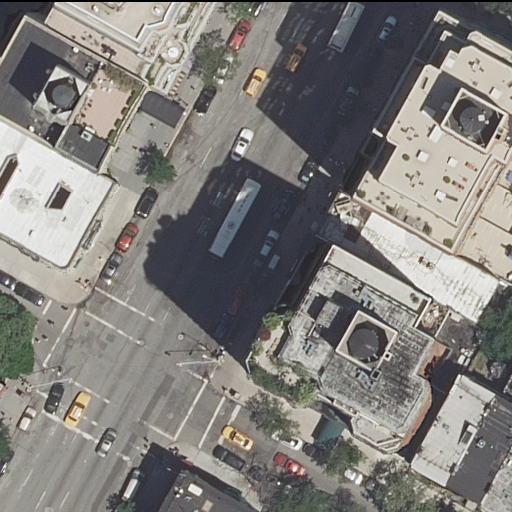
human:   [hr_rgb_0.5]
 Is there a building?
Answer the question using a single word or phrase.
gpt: yes

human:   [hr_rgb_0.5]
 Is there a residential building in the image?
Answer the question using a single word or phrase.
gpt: yes

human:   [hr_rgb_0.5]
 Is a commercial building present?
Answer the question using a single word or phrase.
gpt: no

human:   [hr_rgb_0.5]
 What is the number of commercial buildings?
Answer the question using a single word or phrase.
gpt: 0

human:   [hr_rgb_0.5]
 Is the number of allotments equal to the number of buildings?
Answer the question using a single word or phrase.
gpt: no

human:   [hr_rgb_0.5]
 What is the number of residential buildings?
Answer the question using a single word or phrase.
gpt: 12

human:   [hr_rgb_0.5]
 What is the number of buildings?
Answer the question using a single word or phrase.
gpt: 12

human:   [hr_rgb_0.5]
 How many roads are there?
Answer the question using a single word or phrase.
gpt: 2

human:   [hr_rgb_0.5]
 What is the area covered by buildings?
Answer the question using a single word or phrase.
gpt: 6170m2

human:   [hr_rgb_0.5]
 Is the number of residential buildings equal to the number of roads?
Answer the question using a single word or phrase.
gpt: no

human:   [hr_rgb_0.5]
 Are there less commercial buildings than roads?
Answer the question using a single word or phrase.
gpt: yes

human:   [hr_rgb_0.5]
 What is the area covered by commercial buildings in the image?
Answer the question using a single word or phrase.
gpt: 0m2

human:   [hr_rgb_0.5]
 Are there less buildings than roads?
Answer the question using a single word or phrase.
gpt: no

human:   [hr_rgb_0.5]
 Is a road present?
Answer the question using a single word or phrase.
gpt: yes

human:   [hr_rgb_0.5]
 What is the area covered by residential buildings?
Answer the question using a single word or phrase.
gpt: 6170m2

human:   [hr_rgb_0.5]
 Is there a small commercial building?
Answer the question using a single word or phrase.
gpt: no

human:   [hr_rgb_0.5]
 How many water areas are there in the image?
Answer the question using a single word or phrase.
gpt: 0

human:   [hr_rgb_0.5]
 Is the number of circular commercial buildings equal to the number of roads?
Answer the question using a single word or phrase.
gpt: no

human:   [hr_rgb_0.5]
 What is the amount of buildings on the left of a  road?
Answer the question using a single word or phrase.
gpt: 4

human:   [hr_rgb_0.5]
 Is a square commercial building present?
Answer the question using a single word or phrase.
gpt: no

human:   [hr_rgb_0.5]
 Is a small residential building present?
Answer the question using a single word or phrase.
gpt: yes

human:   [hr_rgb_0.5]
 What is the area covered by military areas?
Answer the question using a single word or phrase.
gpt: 0m2

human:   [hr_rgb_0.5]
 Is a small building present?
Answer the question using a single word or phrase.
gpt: yes

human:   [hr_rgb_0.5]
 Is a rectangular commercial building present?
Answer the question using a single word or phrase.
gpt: no

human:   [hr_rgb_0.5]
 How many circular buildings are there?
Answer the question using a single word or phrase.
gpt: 0

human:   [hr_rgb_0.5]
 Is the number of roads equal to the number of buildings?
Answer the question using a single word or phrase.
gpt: no

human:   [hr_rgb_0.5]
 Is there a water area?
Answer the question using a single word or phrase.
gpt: no

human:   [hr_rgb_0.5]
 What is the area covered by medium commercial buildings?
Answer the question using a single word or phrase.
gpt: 0m2

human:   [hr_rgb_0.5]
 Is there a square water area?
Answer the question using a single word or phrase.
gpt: no

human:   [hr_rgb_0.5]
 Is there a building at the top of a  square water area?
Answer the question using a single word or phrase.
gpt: no

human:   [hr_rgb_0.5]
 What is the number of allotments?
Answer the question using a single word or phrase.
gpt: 0

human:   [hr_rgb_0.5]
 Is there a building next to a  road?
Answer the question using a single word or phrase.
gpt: yes

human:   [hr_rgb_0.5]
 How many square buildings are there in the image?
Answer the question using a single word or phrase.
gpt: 0

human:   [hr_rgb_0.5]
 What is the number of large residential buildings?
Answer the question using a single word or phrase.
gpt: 4

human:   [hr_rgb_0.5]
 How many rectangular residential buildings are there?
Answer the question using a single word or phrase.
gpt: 9

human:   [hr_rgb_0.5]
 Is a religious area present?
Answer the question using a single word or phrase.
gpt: no

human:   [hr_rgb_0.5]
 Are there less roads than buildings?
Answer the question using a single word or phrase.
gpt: yes

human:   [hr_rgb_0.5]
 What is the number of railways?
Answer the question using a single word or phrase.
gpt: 0

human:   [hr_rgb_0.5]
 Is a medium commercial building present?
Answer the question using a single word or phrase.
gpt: no

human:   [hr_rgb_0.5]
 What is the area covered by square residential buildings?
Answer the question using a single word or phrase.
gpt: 0m2

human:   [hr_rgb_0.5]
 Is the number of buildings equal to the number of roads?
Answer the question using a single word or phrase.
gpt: no

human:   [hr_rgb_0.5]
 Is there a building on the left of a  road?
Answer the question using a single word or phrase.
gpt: yes

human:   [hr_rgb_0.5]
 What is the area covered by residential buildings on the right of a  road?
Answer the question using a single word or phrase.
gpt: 3087m2

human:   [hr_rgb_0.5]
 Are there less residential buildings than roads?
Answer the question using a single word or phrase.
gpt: no

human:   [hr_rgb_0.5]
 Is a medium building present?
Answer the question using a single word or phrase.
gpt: yes

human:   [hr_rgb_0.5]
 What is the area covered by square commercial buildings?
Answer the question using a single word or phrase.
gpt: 0m2

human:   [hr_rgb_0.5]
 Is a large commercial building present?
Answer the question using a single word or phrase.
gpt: no

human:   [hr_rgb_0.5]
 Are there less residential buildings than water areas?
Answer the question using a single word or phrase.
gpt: no

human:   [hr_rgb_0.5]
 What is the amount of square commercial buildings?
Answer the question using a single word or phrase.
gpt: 0

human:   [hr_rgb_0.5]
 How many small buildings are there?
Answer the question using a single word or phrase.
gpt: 3

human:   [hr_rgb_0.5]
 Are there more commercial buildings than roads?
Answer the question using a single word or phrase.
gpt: no

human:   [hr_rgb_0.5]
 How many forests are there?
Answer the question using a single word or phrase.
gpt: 0

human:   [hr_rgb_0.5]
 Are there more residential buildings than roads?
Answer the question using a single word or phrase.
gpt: yes

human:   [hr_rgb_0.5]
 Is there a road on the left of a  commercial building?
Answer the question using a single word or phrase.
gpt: no

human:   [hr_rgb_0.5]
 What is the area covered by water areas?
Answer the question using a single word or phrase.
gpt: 0m2

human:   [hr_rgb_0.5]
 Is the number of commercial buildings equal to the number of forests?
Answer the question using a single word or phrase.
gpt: yes

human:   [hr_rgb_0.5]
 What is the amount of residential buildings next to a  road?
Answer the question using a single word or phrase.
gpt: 12

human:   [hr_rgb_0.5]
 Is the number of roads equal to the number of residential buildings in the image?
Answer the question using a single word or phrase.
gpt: no

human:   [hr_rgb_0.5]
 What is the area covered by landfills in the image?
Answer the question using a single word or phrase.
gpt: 0m2

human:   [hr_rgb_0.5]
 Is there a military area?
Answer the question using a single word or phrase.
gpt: no

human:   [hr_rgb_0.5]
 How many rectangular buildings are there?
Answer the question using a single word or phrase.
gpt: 9

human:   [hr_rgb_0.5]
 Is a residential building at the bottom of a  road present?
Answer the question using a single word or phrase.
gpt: yes

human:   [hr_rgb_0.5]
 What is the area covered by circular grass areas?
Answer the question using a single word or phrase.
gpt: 0m2

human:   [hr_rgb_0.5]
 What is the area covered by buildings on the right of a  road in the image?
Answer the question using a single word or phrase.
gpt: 3087m2